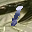
Label: 1